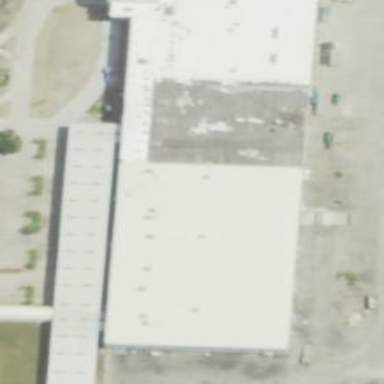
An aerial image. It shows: Building.